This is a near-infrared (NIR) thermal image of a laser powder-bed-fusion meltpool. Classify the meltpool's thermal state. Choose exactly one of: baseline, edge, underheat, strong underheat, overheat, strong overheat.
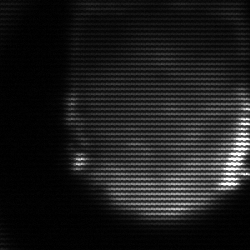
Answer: edge